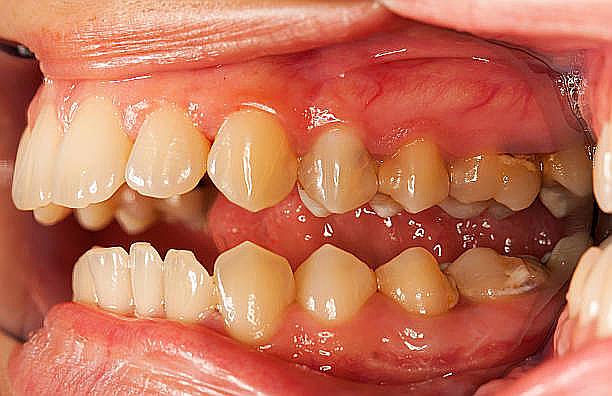
Condition: Gingivitis